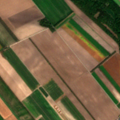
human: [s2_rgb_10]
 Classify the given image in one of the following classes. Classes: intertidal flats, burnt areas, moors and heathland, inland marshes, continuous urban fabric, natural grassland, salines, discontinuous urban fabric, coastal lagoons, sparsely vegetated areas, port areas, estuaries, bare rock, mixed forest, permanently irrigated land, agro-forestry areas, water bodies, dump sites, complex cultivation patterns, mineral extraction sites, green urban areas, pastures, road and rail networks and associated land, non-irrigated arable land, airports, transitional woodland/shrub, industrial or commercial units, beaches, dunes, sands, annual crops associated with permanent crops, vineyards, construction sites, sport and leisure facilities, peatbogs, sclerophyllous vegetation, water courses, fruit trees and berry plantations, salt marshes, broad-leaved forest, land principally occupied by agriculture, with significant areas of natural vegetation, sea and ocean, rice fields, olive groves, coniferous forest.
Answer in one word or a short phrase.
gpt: discontinuous urban fabric, green urban areas, non-irrigated arable land